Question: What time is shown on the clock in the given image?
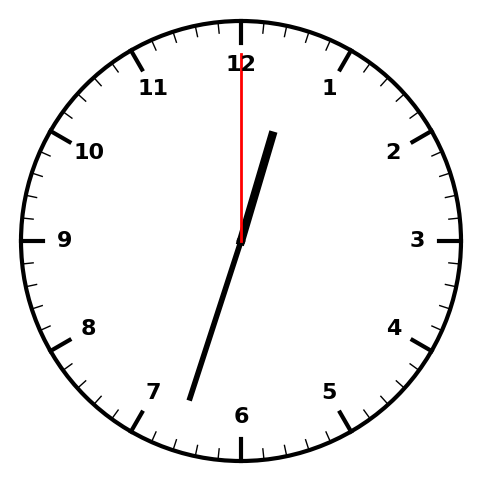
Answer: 12:33:00